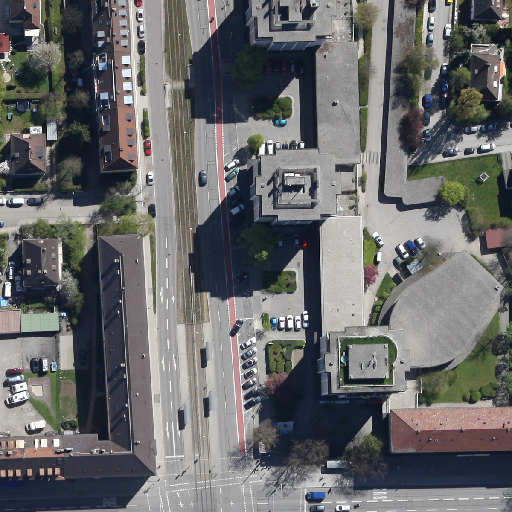
Referring expression: van in the parking area